Question: I am attempting to achieve the following:

This necessitates the open graph request to look something like this:
(<URL>
'''
POST /me/cookbook:eat?
recipe=http://www.example.com/recipes/pizza/&
image[0][url]=http://www.example.com/recipes/pizza/pizza.jpg&
image[0][user_generated]=true&
image[1][url]=http://www.example.com/recipes/pizza/pizza2.jpg&
image[1][user_generated]=true&
access_token=VALID_ACCESS_TOKEN
'''
However, using this code: (from the scruptious tutorial here:
<URL>
I do not know how to set the user generated flag to true. Because of this, the photo appears small.
'''
- (void)postOpenGraphActionWithPhotoURL:(NSString*)photoURL
{
// First create the Open Graph meal object for the meal we ate.
id&lt;SCOGMeal> mealObject = [self mealObjectForMeal:self.selectedMeal];
// Now create an Open Graph eat action with the meal, our location,
// and the people we were with.
id&lt;SCOGEatMealAction> action =
(id&lt;SCOGEatMealAction>)[FBGraphObject graphObject];
action.meal = mealObject;
if (self.selectedPlace) {
action.place = self.selectedPlace;
}
if (self.selectedFriends.count > 0) {
action.tags = self.selectedFriends;
}
if (photoURL) {
NSMutableDictionary *image = [[NSMutableDictionary alloc] init];
[image setObject:photoURL forKey:@"url"];
NSMutableArray *images = [[NSMutableArray alloc] init];
[images addObject:image];
action.image = images;
}
// Create the request and post the action to the
// "me/&lt;YOUR_APP_NAMESPACE>:eat" path.
[FBRequestConnection startForPostWithGraphPath:@"me/&lt;YOUR_APP_NAMESPACE>:eat"
graphObject:action
completionHandler:
^(FBRequestConnection *connection, id result, NSError *error) {
NSString *alertText;
if (!error) {
alertText = [NSString stringWithFormat:
@"Posted Open Graph action, id: %@",
[result objectForKey:@"id"]];
} else {
alertText = [NSString stringWithFormat:
@"error: domain = %@, code = %d",
error.domain, error.code];
}
[[[UIAlertView alloc] initWithTitle:@"Result"
message:alertText
delegate:nil
cancelButtonTitle:@"Thanks!"
otherButtonTitles:nil]
show];
}
];
}
'''
here, mealobject conforms to the FBGraphObject protocol. Using the same protocol that I am inheriting from, how do I set the user generated flag to be true? The documentation makes no mention of anything "user_generated".
Or should I not use the protocol and manually format the string as per the desired post parameters?
EDIT:
I tried to manually do this using a string instead of the FBOpenGraph object, and I succeeded in replicating this same functionality.
However, I have been unable to get multiple photos to appear or set them to be user generated.
SCProtocols.h:
'''
#import <Foundation/Foundation.h>
#import <FacebookSDK/FacebookSDK.h>
@protocol SCOGMeal<FBGraphObject>
@property (retain, nonatomic) NSString *id;
@property (retain, nonatomic) NSString *url;
@end
@protocol SCOGEatMealAction<FBOpenGraphAction>
@property (retain, nonatomic) id<SCOGMeal> meal;
@end
'''
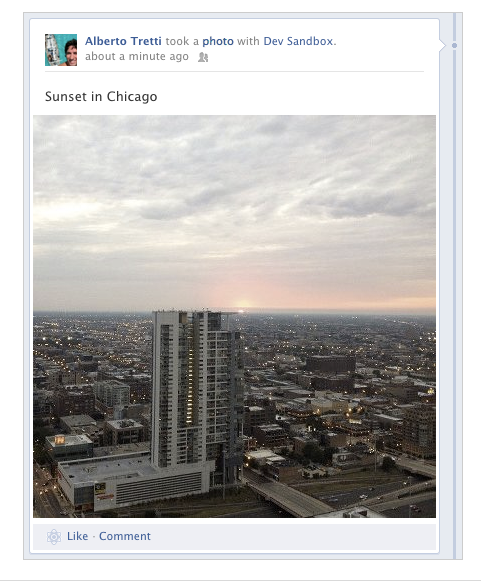
Answer: You should be able to replace your code:
'''
if (photoURL) {
NSMutableDictionary *image = [[NSMutableDictionary alloc] init];
[image setObject:photoURL forKey:@"url"];
NSMutableArray *images = [[NSMutableArray alloc] init];
[images addObject:image];
action.image = images;
}
'''
with:
'''
if (photoURL) {
NSMutableDictionary *image = [[NSMutableDictionary alloc] init];
[image setObject:photoURL forKey:@"url"];
[image setObject:@"true" forKey:@"user_generated"]; // <======= ***add this line***
NSMutableArray *images = [[NSMutableArray alloc] init];
[images addObject:image];
action.image = images;
}
'''